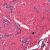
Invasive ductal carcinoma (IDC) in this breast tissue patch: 0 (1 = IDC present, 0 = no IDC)